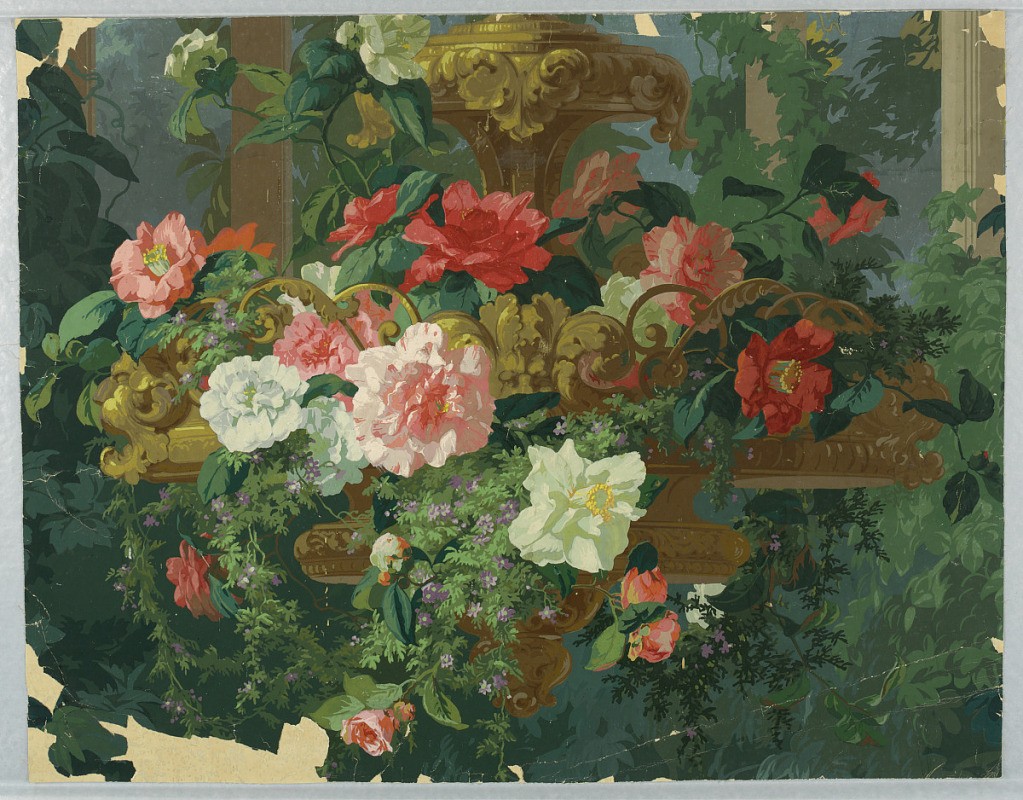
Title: "Le Jardin d'Armide" [The Garden of Armide]
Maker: Desfossé et Karth, French, 1863
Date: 1854
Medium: Block-printed paper
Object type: Scenic panel
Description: A hanging vase filled with very large roses and other flowers. Detail from larger strips: 1953-158-2/4.